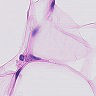
Metastatic tissue present: no